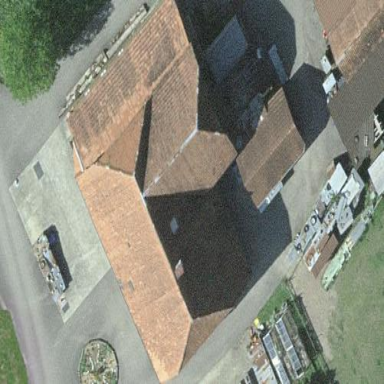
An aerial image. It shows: Farm building.